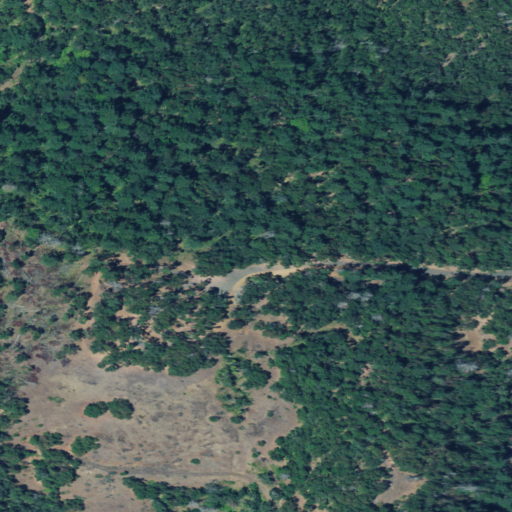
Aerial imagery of mountain in Oregon named Red Hill containing mixed forest, evergreen forest, pasture, and shrub